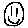
Label: smiley face